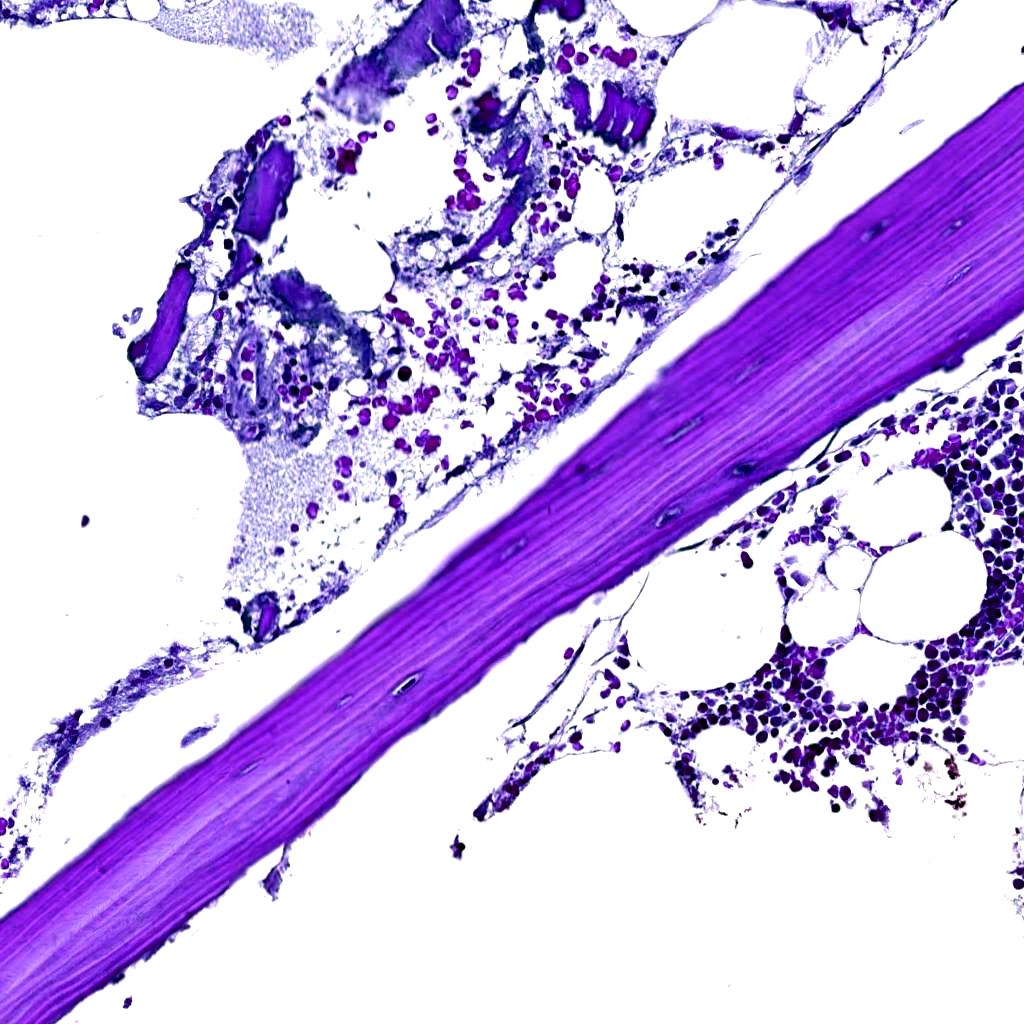
Label: Non-Tumor